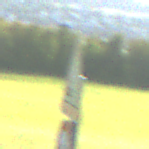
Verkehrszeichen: SplittSchotter
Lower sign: Ueberholverbot
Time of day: MorningAfternoon
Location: Outdoor (Nature)
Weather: PartlyCloudy
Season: NotSpecified
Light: Natural